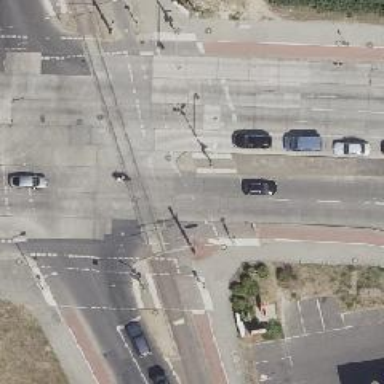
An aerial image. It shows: Asphalt cycleway with crossing equipped with traffic signals.